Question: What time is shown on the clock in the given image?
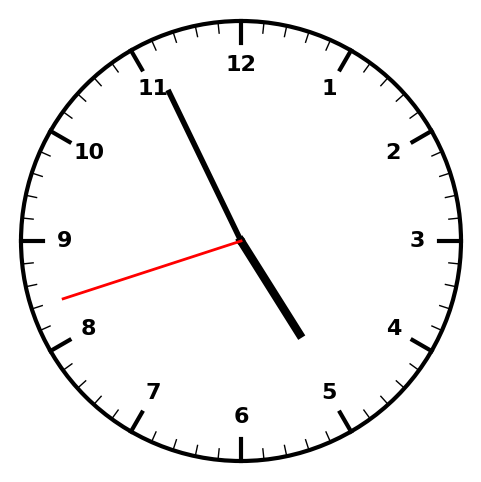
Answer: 04:55:42